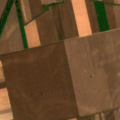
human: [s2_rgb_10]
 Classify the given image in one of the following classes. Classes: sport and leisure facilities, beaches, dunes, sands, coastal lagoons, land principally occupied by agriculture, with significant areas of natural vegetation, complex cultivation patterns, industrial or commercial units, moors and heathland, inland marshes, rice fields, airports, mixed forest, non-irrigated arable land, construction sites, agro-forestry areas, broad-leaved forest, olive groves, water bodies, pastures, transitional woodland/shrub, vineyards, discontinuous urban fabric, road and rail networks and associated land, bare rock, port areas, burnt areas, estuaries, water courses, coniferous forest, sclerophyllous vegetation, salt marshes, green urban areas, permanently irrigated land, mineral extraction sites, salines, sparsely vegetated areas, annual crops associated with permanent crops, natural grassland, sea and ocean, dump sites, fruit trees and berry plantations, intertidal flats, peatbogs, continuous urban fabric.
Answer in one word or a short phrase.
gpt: non-irrigated arable land